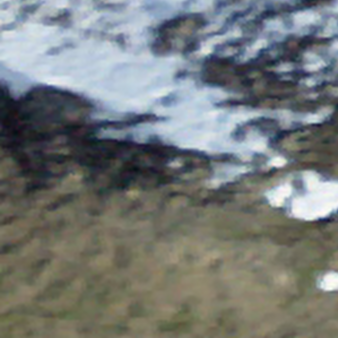
Label: other